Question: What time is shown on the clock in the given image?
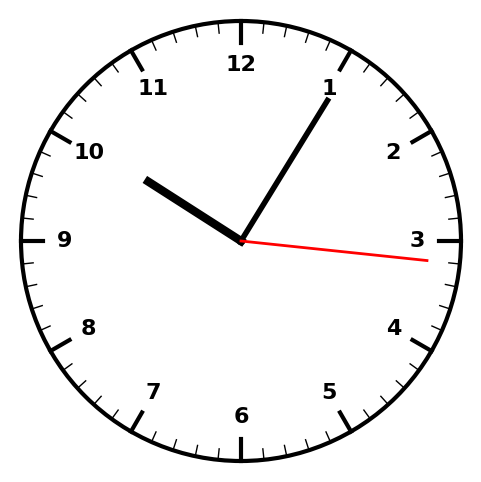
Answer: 10:05:16